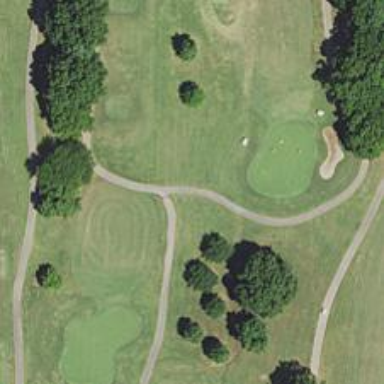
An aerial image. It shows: Path designated for golf carts.